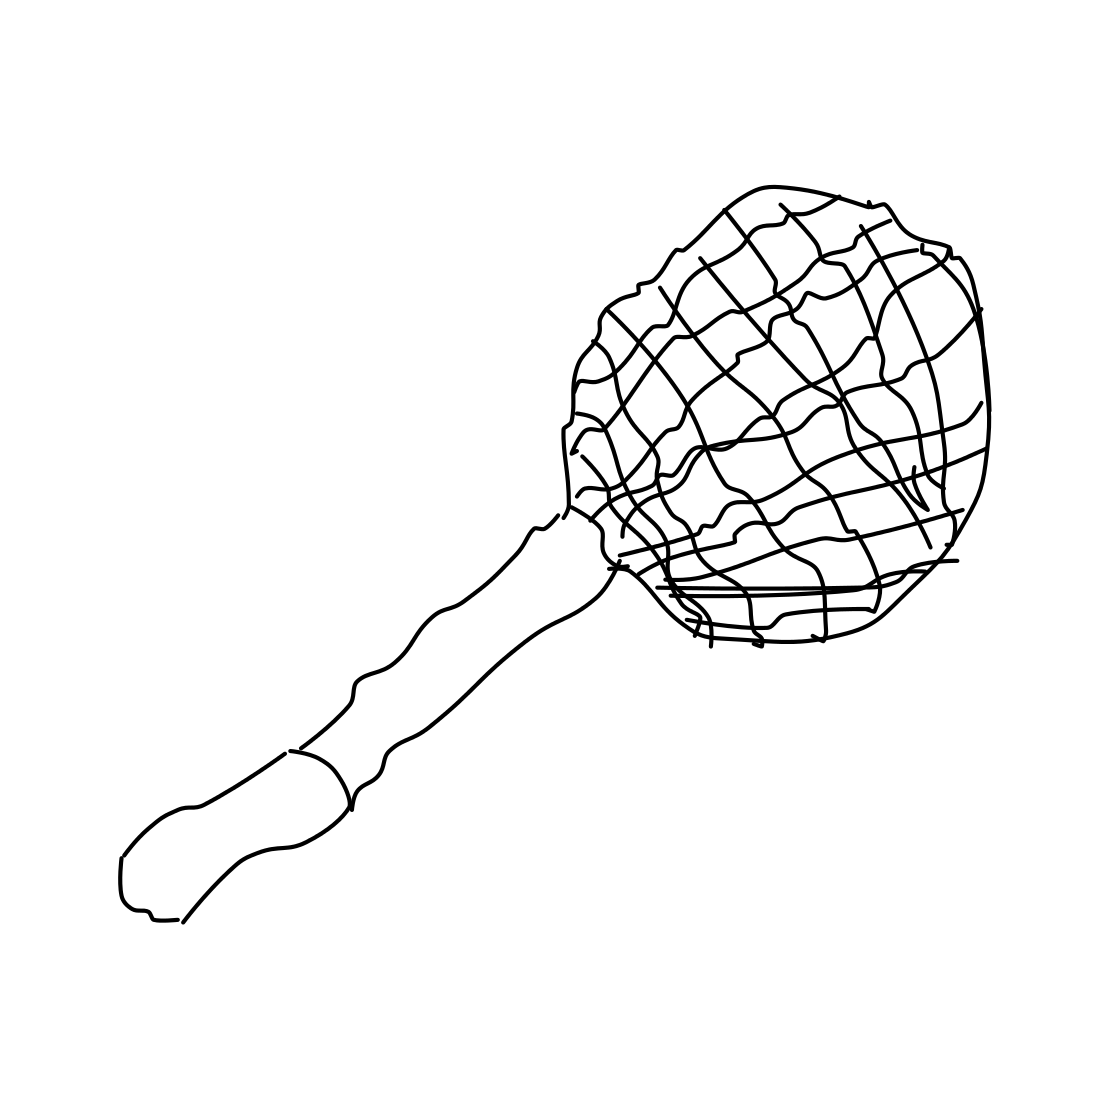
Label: tennis-racket